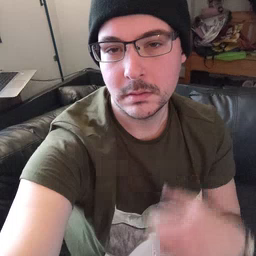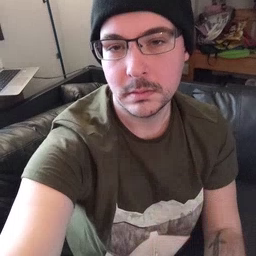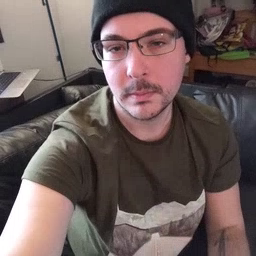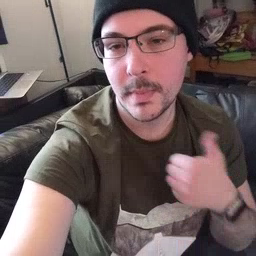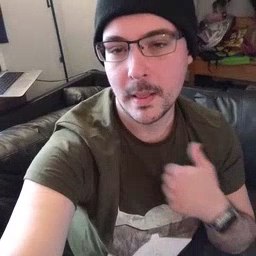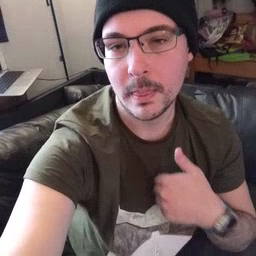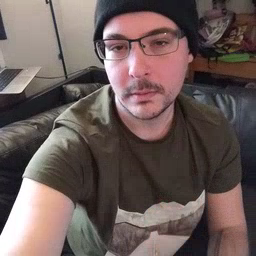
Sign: bath